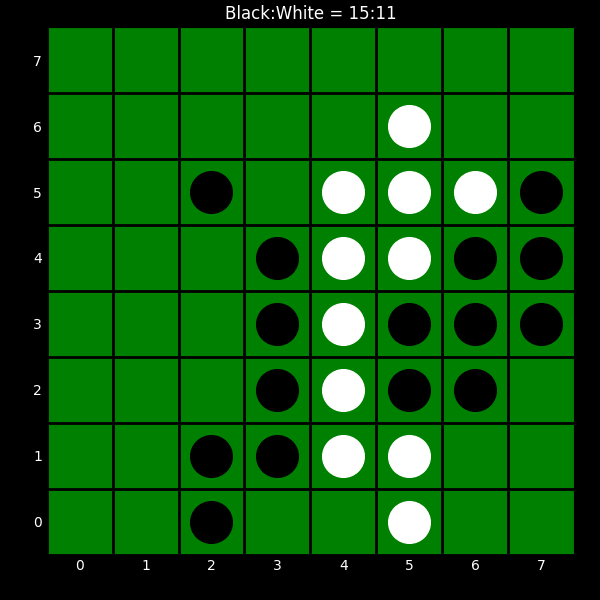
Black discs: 15
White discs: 11